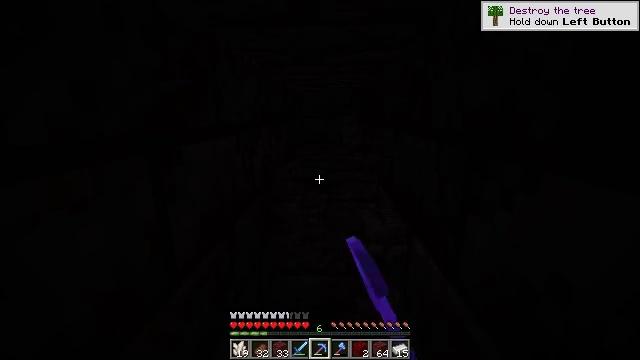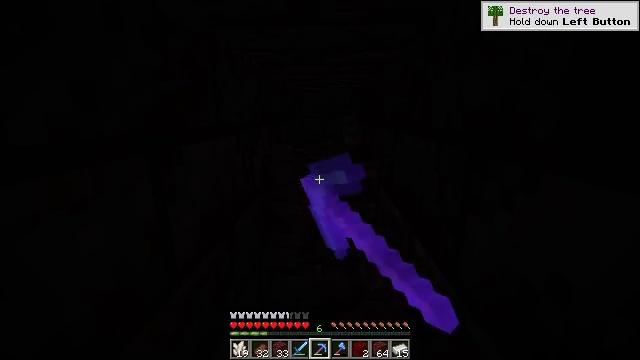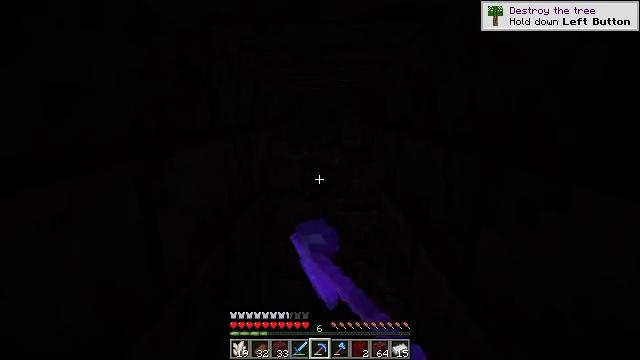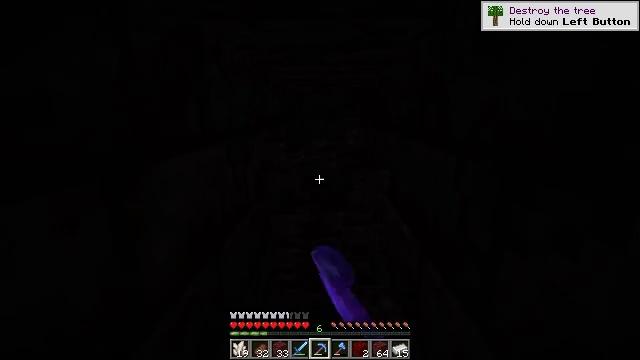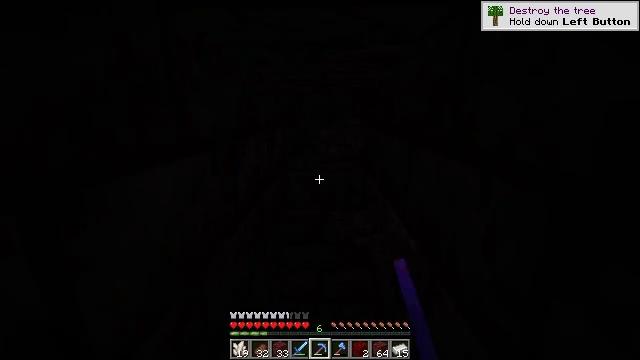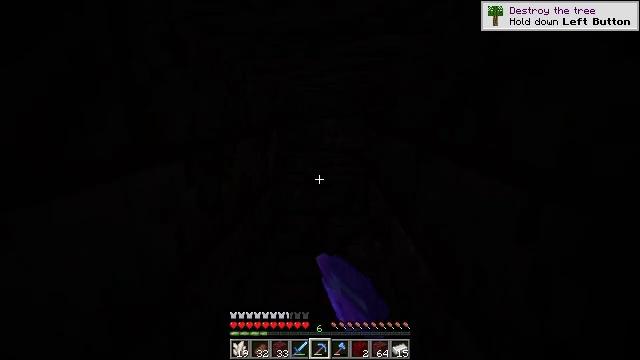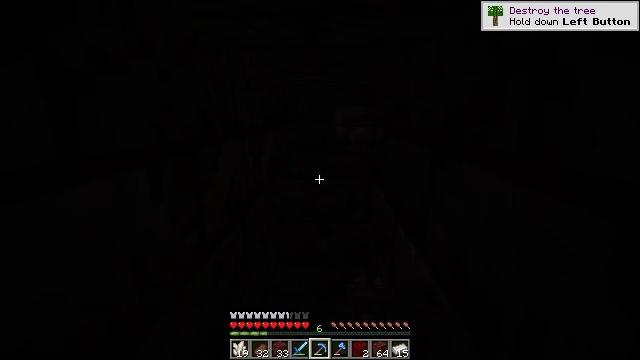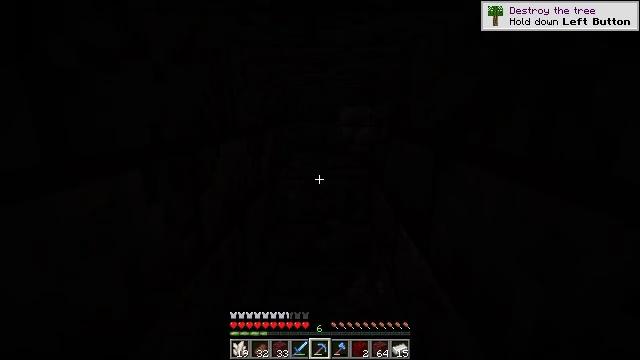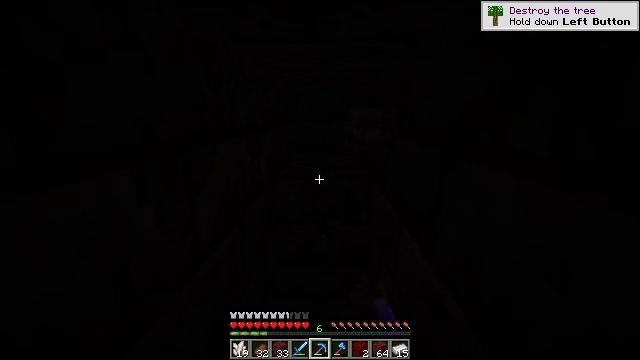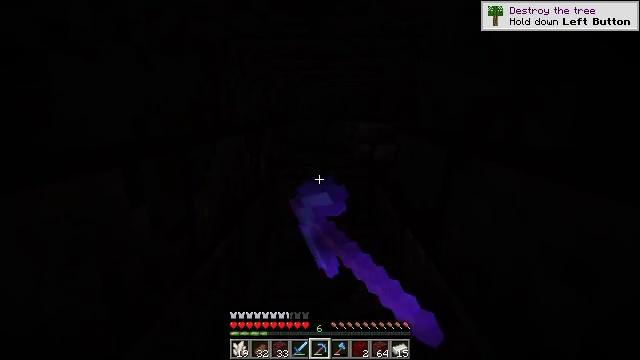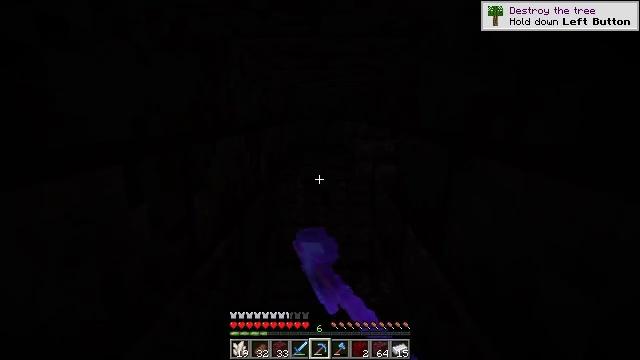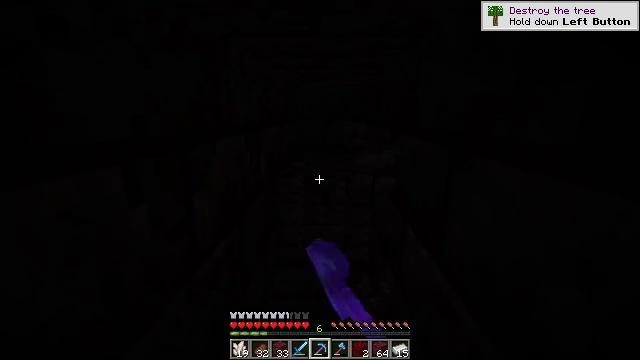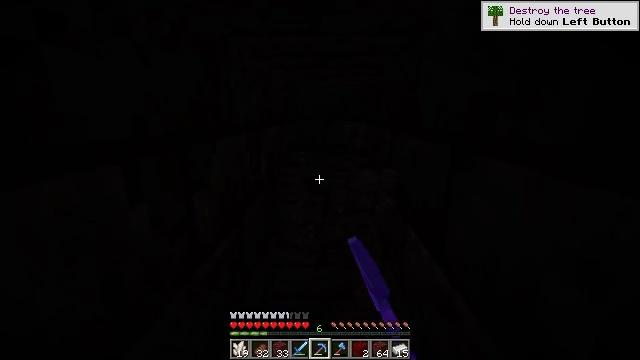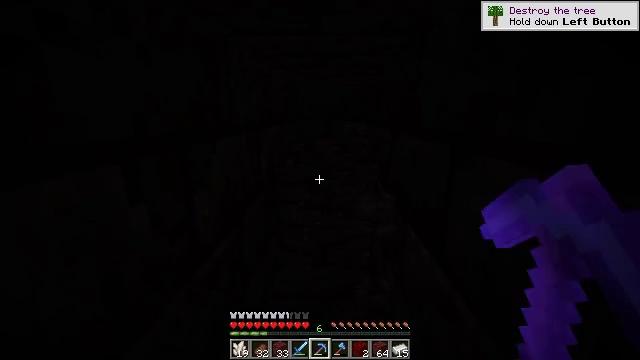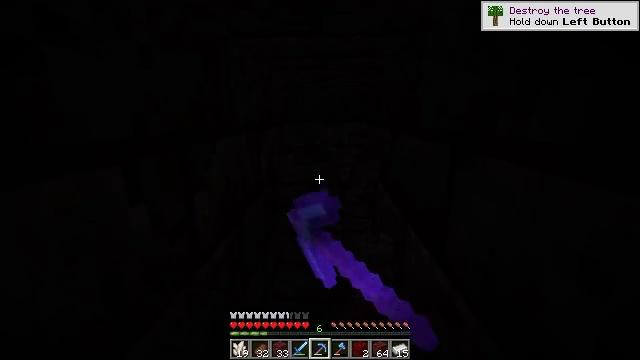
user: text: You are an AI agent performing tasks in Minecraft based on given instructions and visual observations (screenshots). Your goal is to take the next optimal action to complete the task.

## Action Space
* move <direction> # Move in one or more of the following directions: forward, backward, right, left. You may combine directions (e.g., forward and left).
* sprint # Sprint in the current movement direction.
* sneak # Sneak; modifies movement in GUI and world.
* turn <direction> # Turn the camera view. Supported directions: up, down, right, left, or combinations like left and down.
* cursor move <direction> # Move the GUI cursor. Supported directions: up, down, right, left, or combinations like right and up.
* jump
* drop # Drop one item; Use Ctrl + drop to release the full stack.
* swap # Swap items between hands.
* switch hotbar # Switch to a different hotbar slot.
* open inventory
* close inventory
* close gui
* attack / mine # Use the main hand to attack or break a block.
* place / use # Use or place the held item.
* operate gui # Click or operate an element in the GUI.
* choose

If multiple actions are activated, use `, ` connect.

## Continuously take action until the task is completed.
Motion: motion action
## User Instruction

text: Collect polished blackstone bricks by attacking them.
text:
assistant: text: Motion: attack / mine
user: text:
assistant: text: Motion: move forward, attack / mine
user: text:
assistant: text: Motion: move forward, attack / mine
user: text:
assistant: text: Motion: move forward, attack / mine
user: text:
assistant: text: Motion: move forward, attack / mine
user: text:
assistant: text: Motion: attack / mine
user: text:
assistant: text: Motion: attack / mine
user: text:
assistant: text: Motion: attack / mine
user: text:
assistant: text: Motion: attack / mine
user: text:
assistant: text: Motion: attack / mine
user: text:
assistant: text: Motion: attack / mine
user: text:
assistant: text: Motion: attack / mine
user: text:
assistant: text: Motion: attack / mine
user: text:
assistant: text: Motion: attack / mine
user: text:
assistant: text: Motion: attack / mine